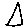
Label: triangle